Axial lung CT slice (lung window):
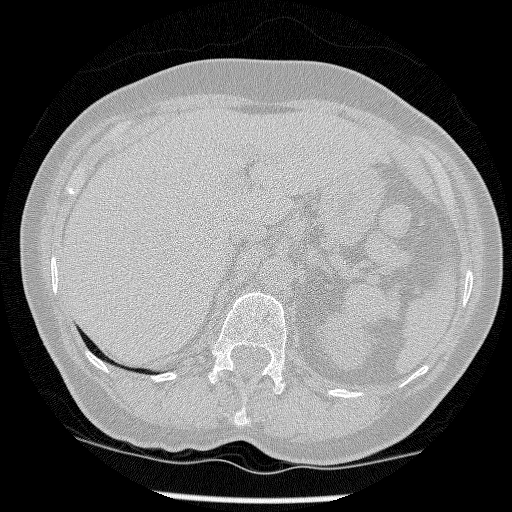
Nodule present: no